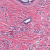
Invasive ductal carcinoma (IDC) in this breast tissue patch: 1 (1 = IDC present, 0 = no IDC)